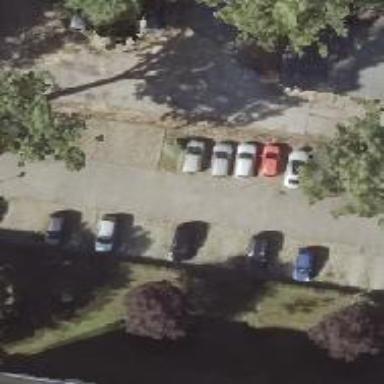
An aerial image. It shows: Parking area with surface.